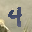
Label: 4